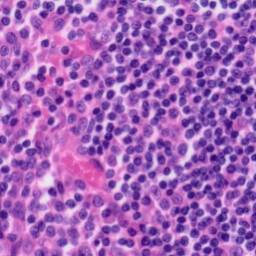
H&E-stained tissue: Tonsil